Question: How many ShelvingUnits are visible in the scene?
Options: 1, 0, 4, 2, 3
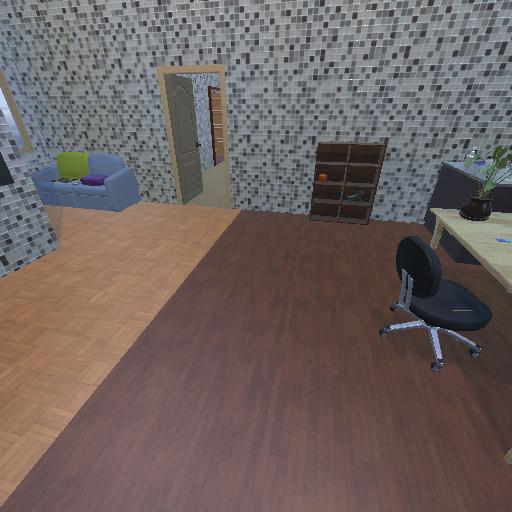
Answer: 1